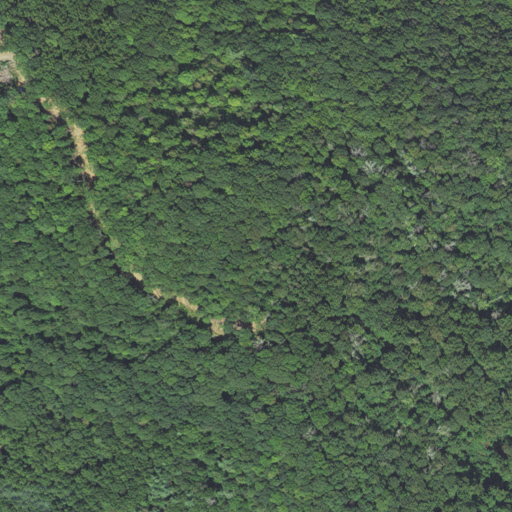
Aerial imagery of mountain in North Carolina named Chestnut Mountain containing deciduous forest, mixed forest, evergreen forest, and grassland